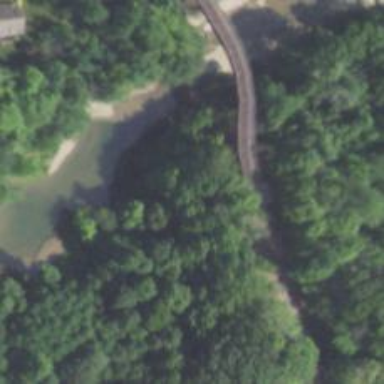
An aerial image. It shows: Viaduct railway bridge.